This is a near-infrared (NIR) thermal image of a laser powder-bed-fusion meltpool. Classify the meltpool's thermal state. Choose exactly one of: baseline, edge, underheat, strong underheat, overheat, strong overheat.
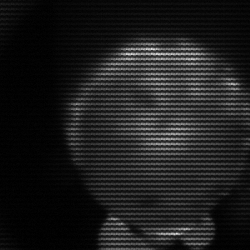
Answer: edge